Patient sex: M
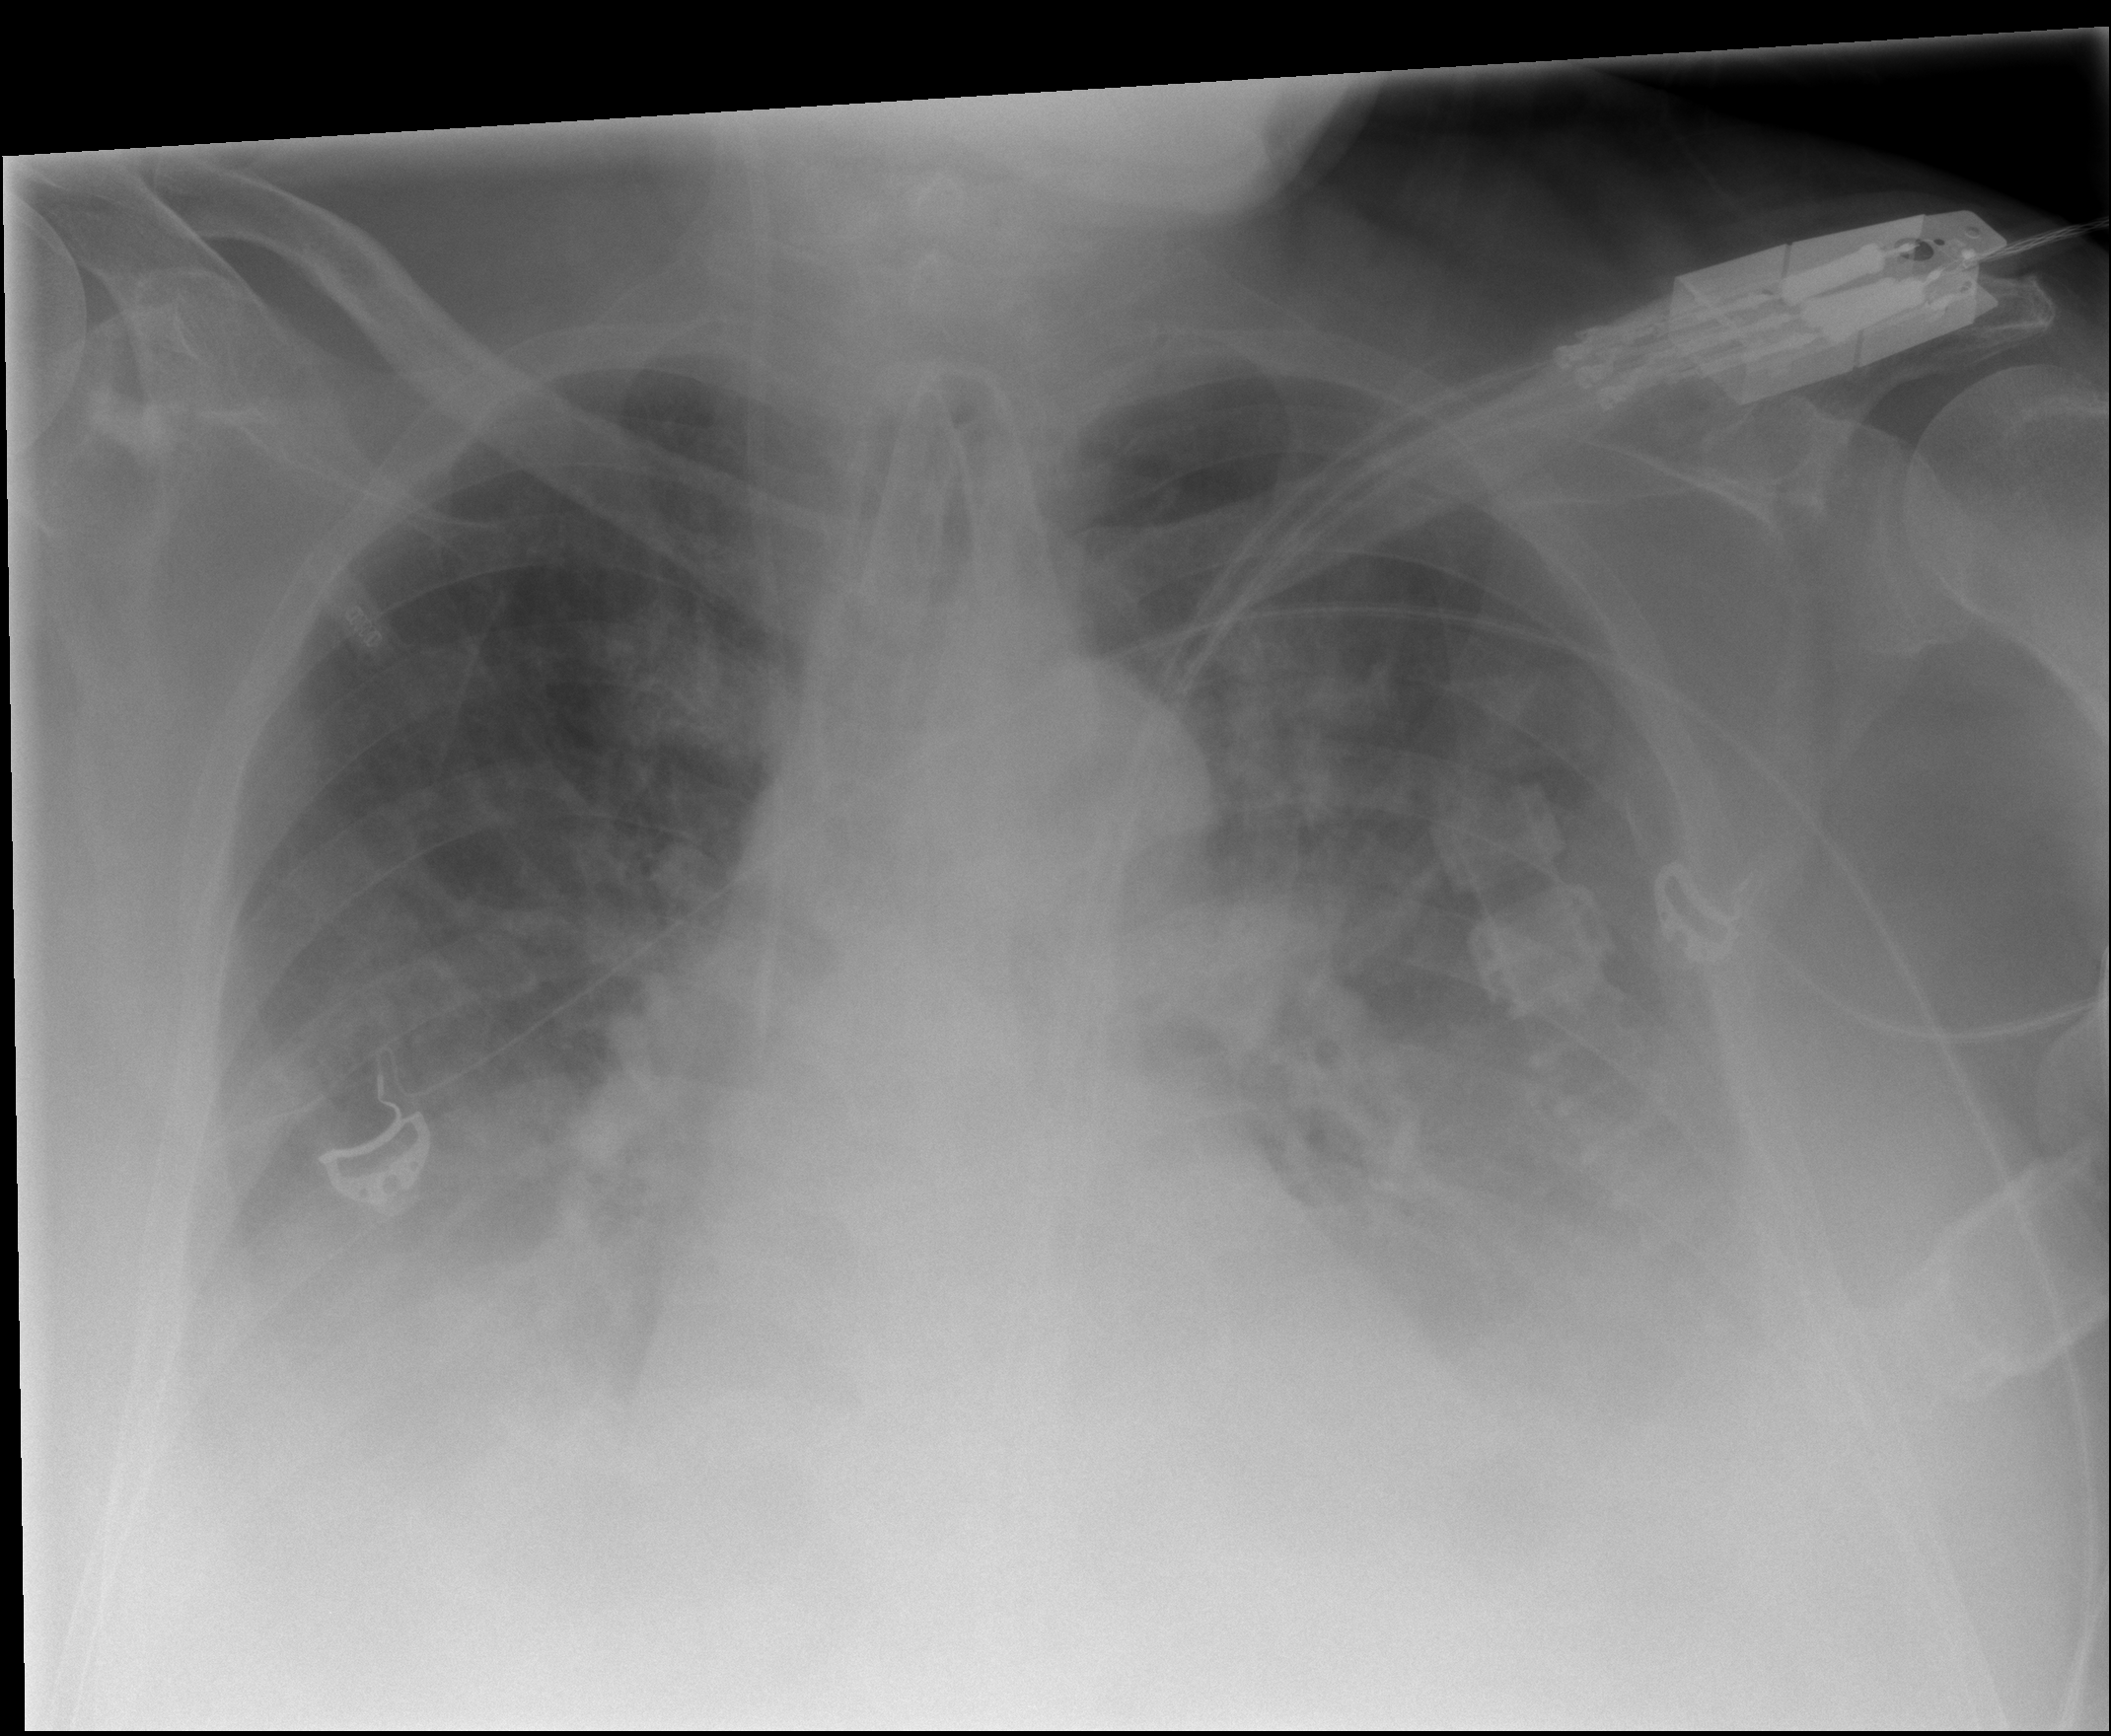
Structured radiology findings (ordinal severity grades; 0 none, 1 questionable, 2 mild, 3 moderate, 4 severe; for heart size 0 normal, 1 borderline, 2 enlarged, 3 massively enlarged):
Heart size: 1
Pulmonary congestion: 2
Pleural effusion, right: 3
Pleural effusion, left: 3
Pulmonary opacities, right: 2
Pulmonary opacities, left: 2
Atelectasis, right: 3
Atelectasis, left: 3